Field crop: maize
Growth stage: 2
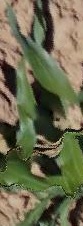
Species: maize